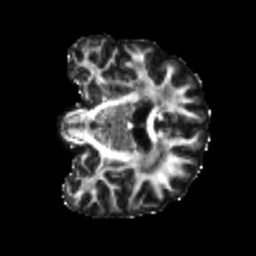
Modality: FA
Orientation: coronal
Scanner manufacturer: siemens
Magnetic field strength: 3 T
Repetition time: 4 s
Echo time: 0.0594 s